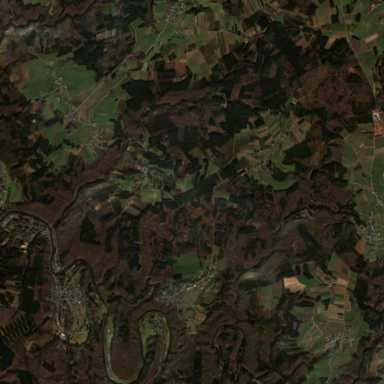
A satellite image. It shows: Forested area used for growing Christmas trees.